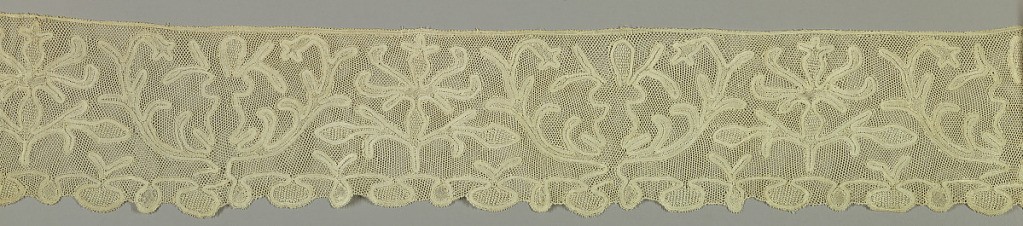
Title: Edge
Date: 18th century
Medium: linen Technique: bobbin made continuous tape with net added
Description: Pattern of conventionalized flowers.